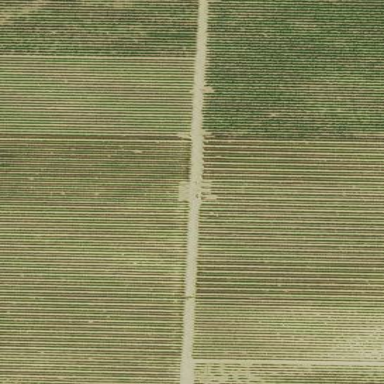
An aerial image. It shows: Vineyard growing grapes.